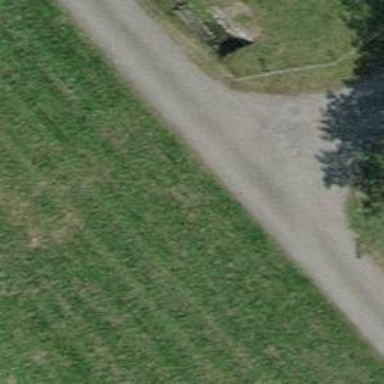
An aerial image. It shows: Unclassified road with fine gravel surface mainly used by agricultural vehicles.